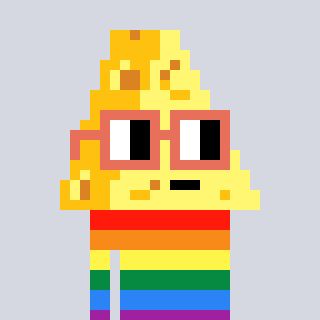
a pixel art character with square orange glasses, a cheese-shaped head and a redpinkish-colored body on a cool background